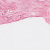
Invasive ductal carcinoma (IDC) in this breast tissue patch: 0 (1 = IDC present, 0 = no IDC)